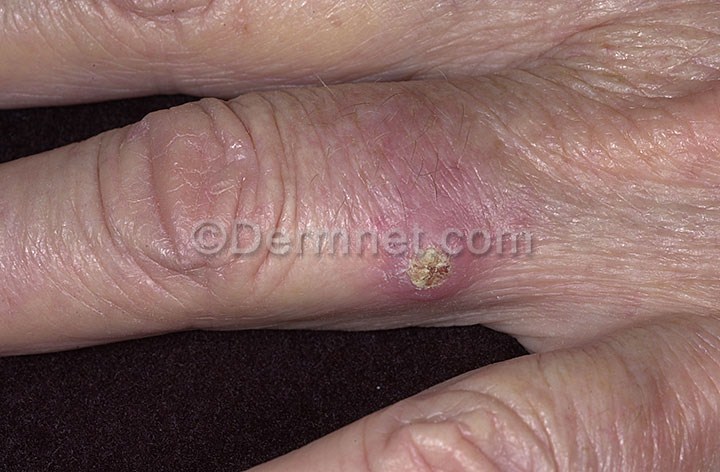
Disease: Seborrheic Keratoses and other Benign Tumors